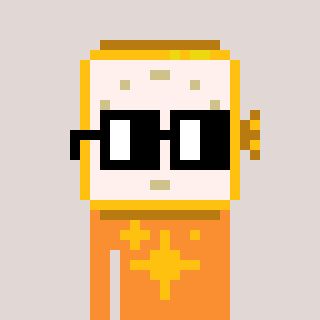
a pixel art character with square black glasses, a watch-shaped head and a orange-colored body on a warm background